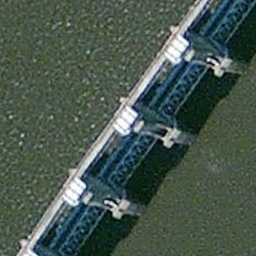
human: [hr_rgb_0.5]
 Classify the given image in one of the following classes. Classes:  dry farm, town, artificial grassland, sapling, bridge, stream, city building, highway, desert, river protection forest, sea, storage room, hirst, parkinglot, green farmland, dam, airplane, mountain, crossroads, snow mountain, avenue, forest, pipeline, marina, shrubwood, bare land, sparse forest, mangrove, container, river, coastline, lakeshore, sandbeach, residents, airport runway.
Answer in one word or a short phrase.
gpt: dam